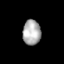
Tissue: skin
Cell type: Epithelial cells
Senescence score: 0.1857
Nuclear area (px): 441
Mean DAPI intensity: 175.424